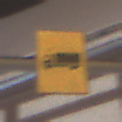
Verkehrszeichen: KFZZulaessigeGesamtmasse3Komma5TOhnePfeilsymbol
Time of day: Night
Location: Outdoor (Urban)
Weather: Overcast
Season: Winter
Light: Artificial